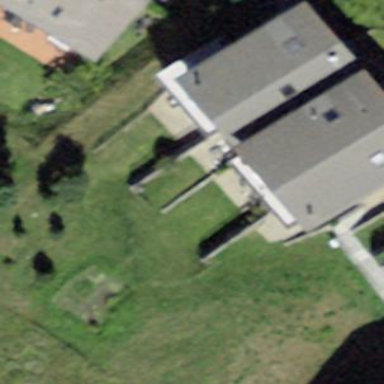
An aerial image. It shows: Building.